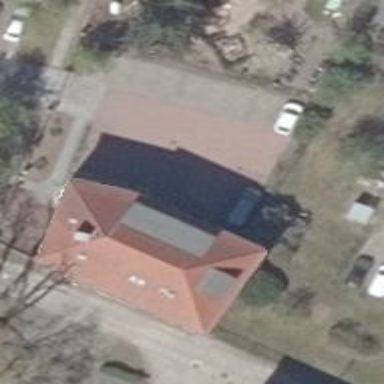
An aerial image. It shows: Commercial building with hipped roof.